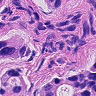
Metastatic tissue present: yes